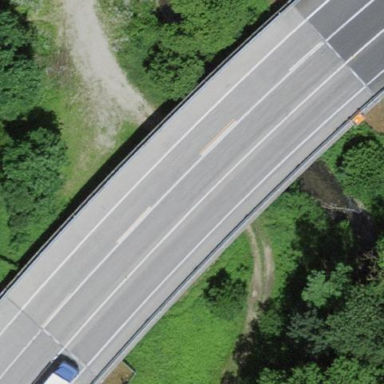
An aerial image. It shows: Man-made bridge.